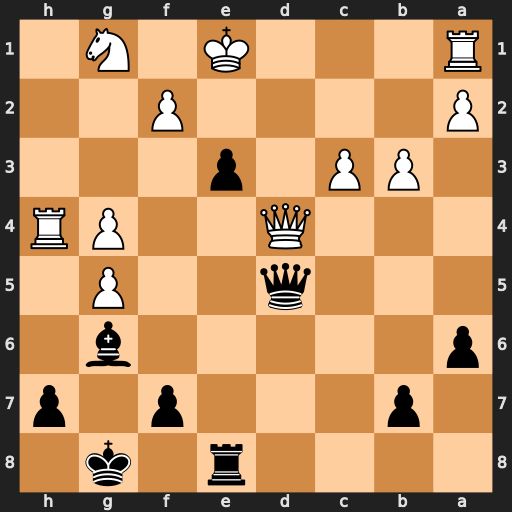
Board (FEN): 4r1k1/1p3p1p/p5b1/3q2P1/3Q2PR/1PP1p3/P4P2/R3K1N1
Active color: b
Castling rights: Q
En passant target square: -
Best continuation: Qg2 fxe3 Qxg1+